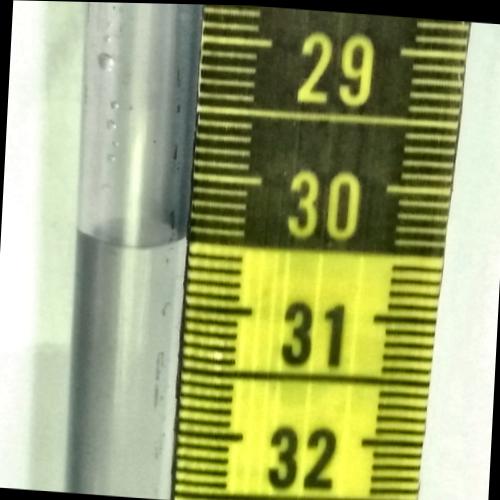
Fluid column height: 30.5 cm